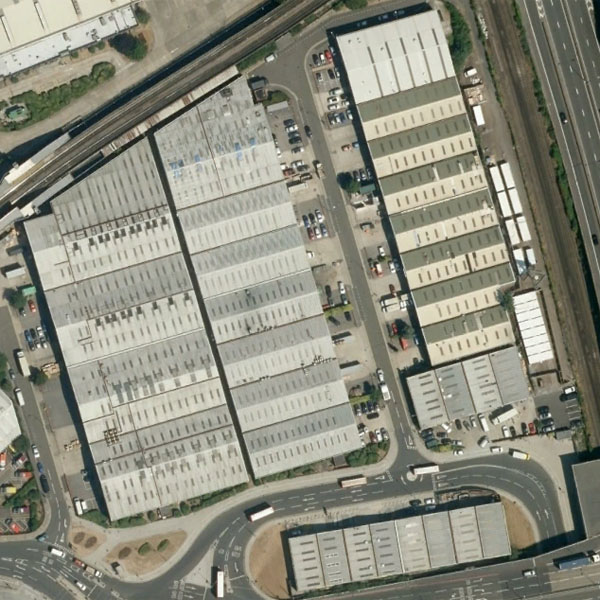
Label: Industrial